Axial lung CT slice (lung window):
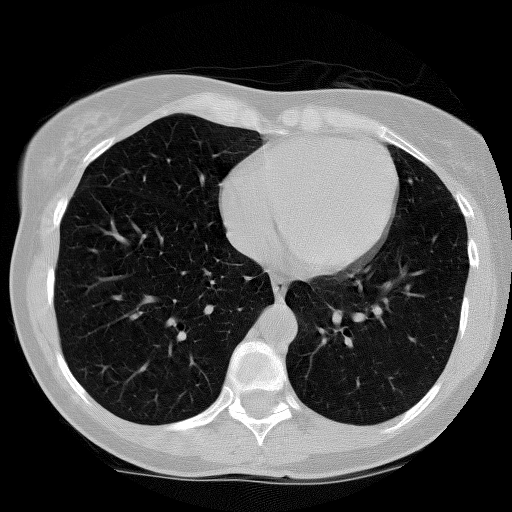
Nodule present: no